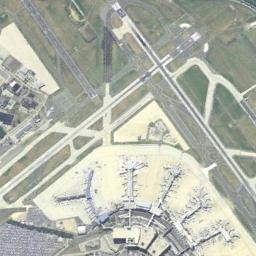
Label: airport